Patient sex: M
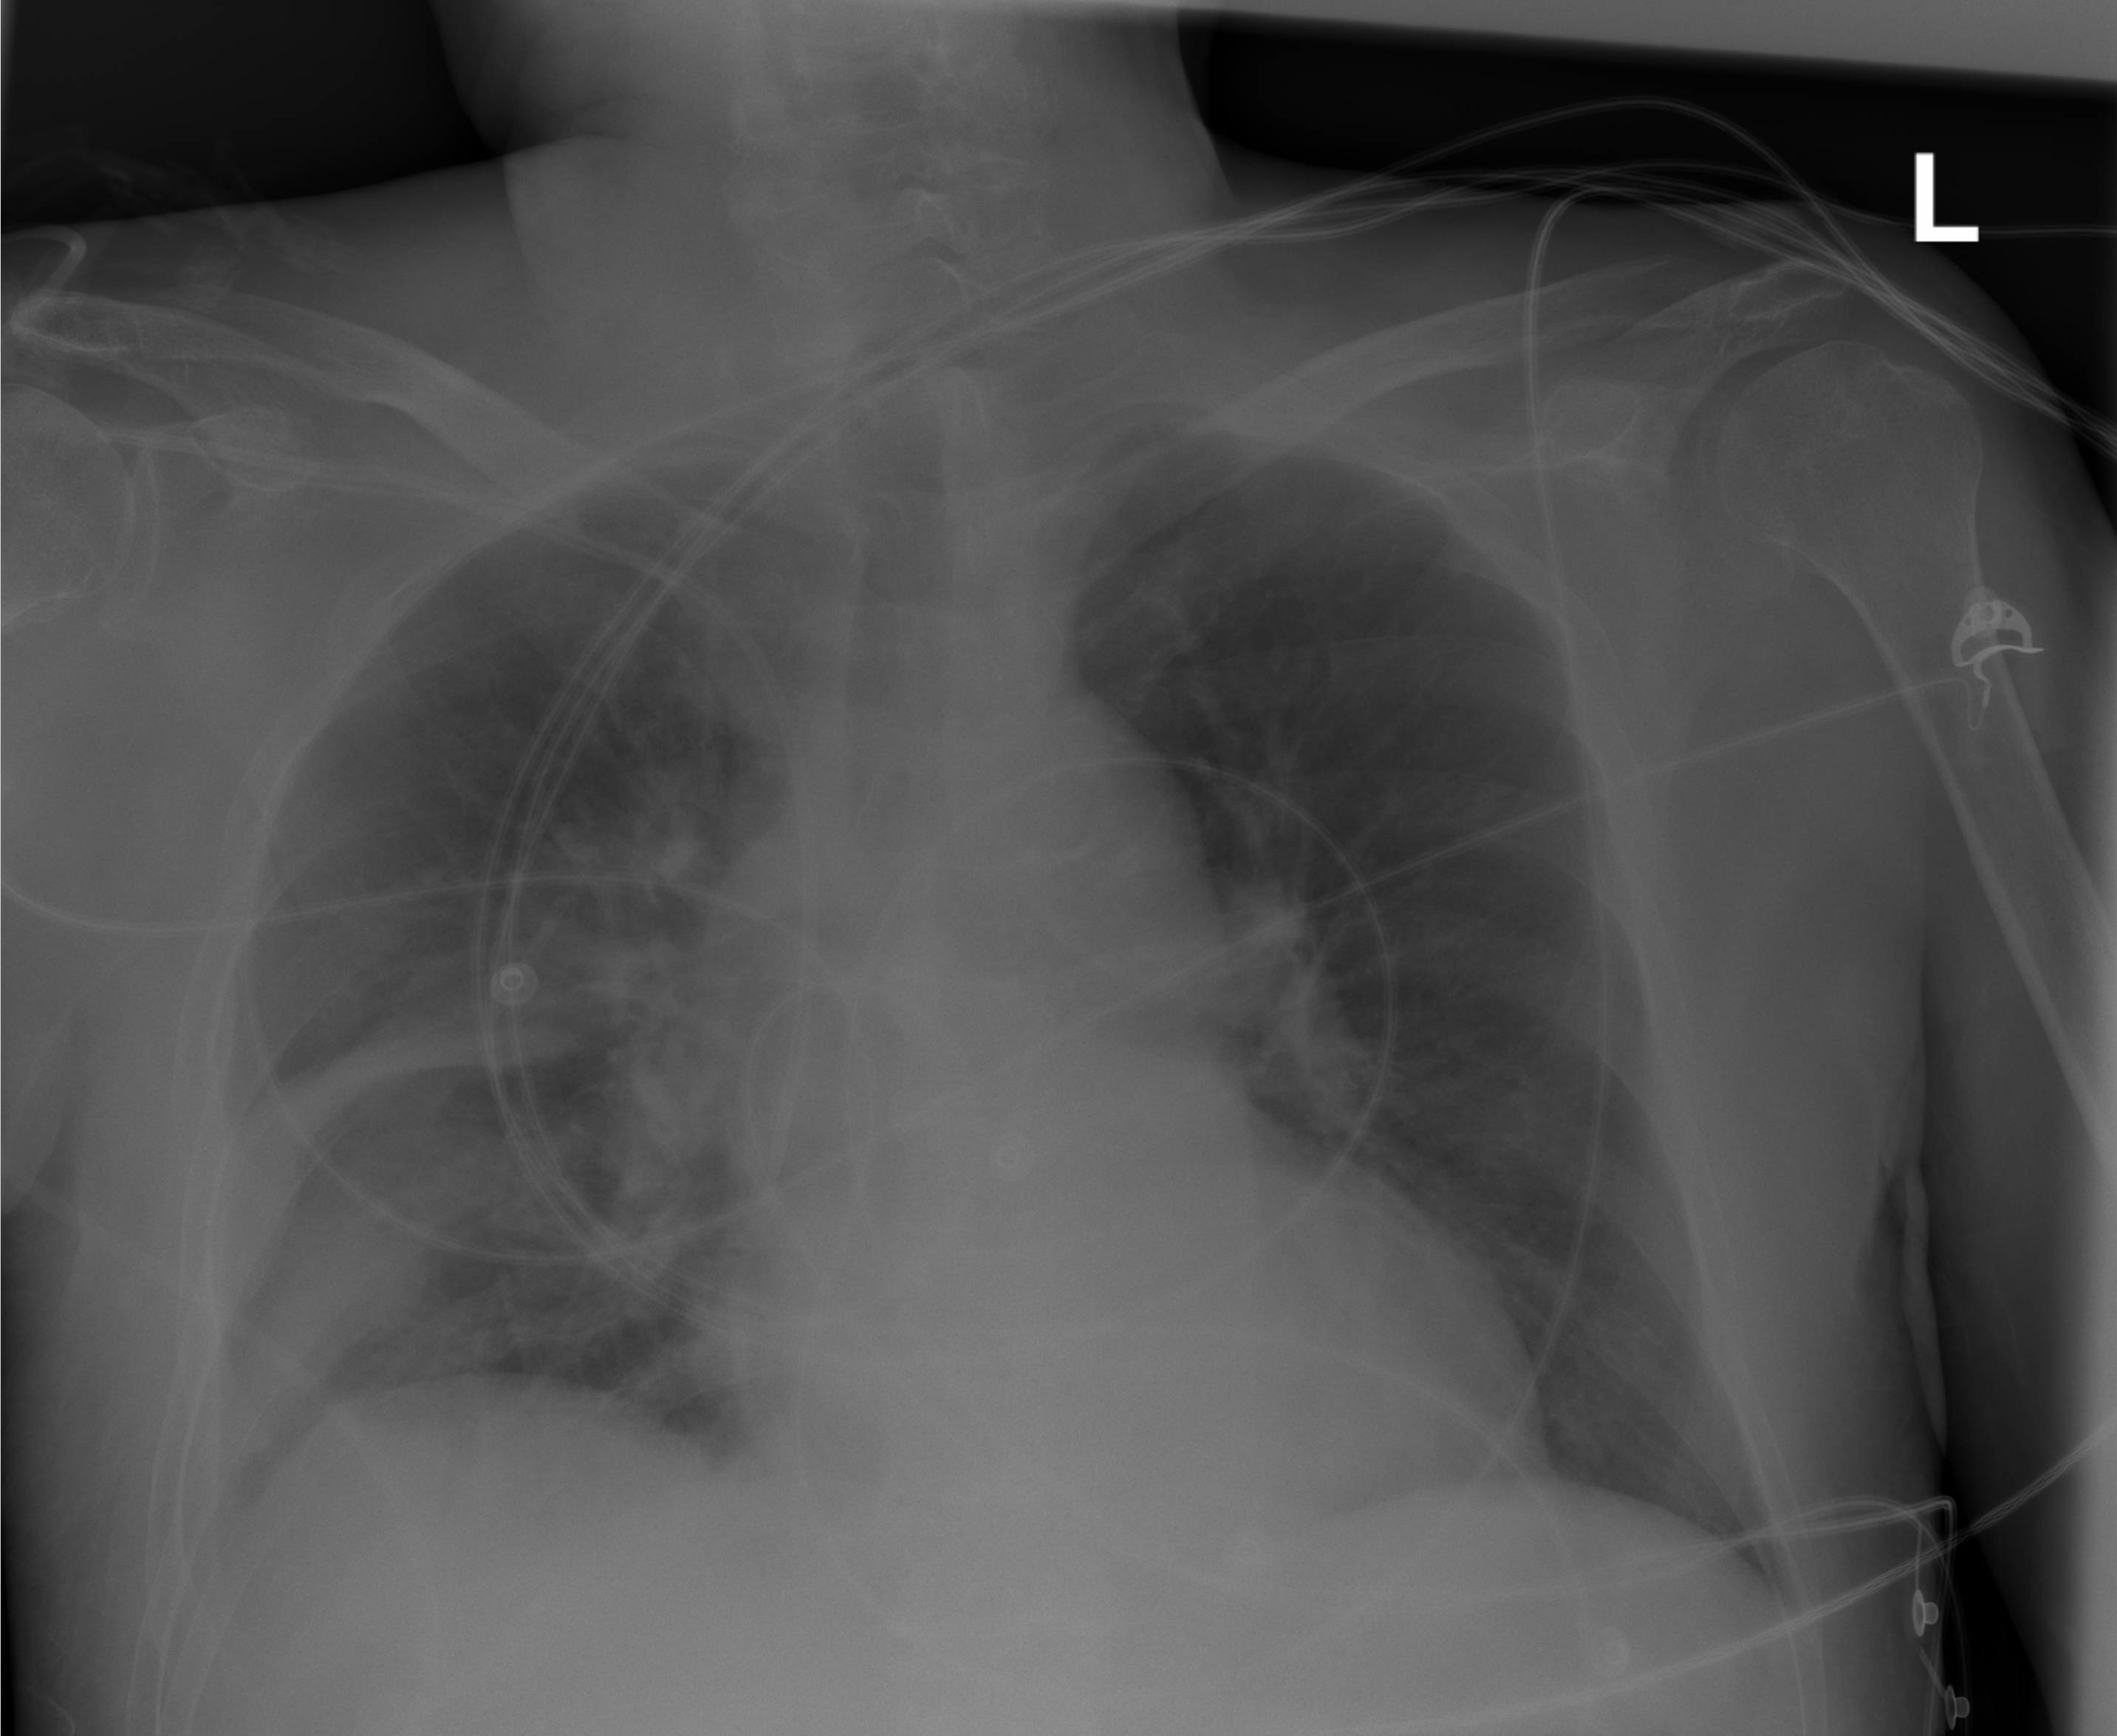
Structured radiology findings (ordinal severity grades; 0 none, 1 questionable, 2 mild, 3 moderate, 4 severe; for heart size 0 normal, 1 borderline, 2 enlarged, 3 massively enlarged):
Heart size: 2
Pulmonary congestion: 0
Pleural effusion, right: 2
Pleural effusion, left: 0
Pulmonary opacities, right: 0
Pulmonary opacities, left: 0
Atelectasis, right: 2
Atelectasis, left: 0